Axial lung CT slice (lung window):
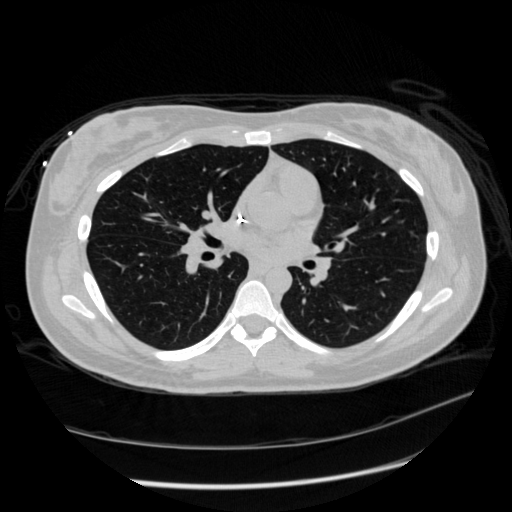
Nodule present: no